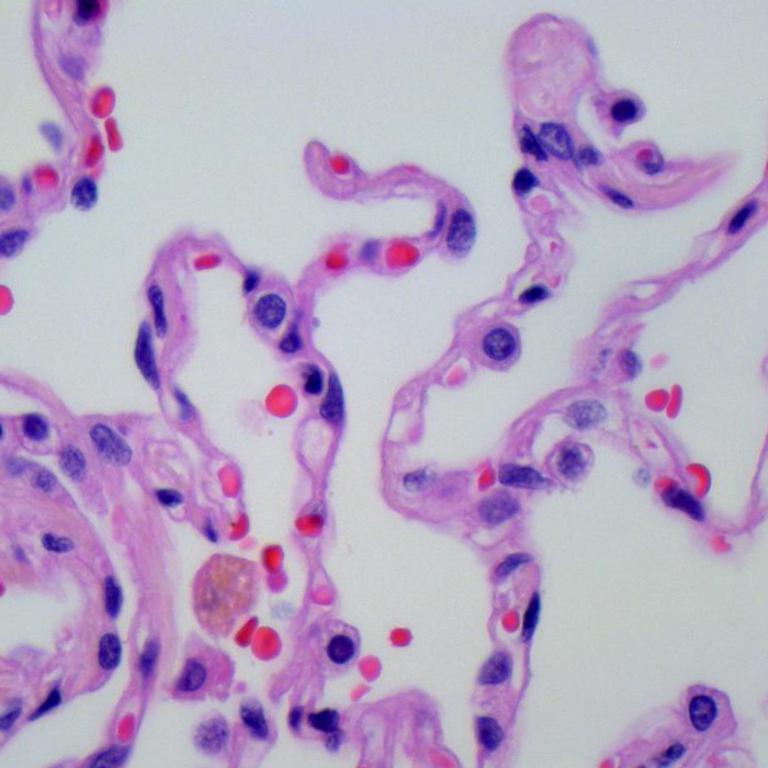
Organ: lung
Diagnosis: benign